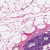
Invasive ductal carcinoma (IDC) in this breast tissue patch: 0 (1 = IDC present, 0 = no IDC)